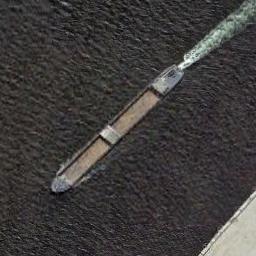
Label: ship